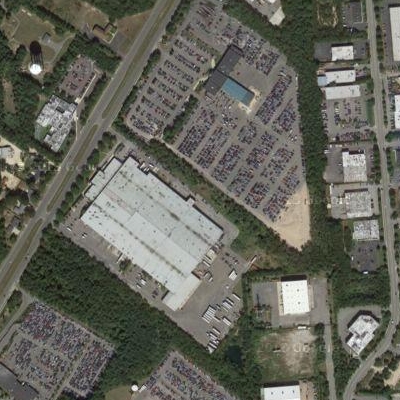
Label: gParking